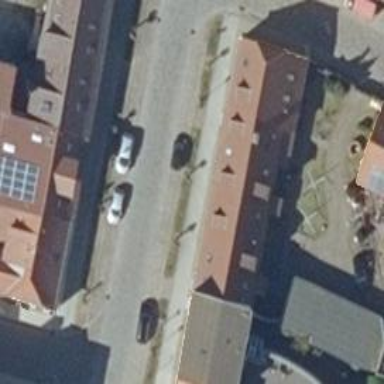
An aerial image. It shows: Residential road with sidewalks on both sides.